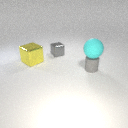
small gray metal cube behind large yellow metal cube